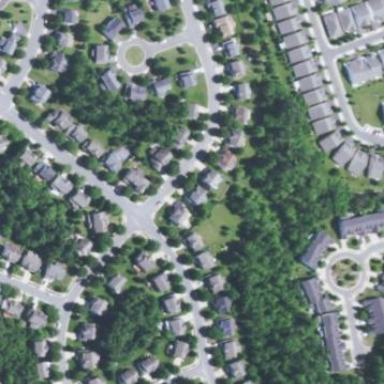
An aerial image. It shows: Residential area covered with grass.